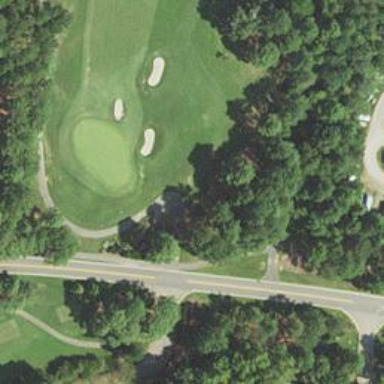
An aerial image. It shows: Path for golf carts.